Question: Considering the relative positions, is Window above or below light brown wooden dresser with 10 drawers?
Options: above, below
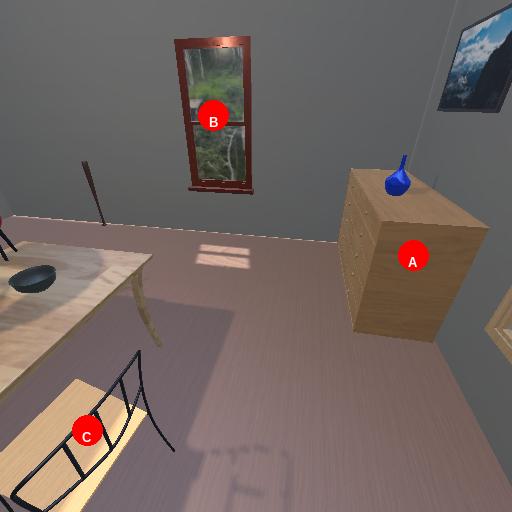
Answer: above